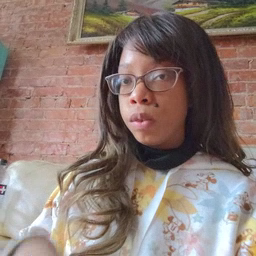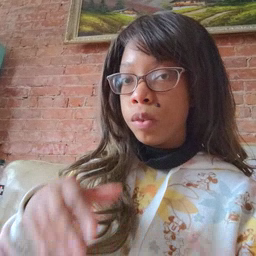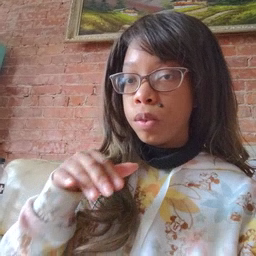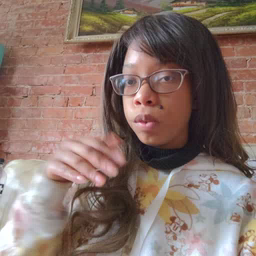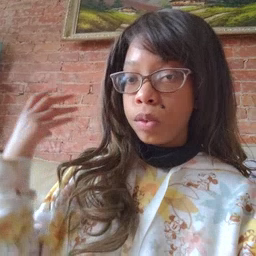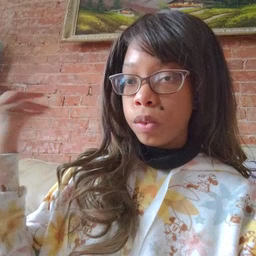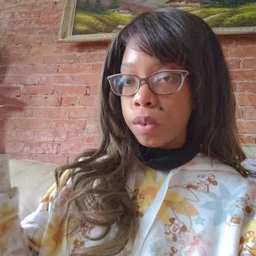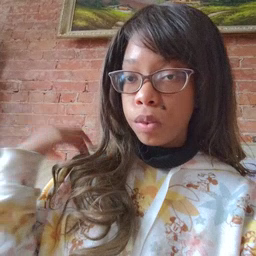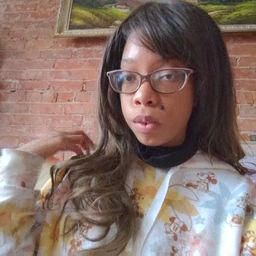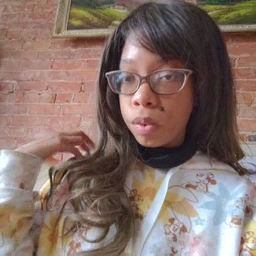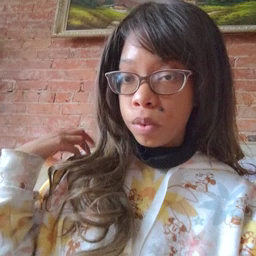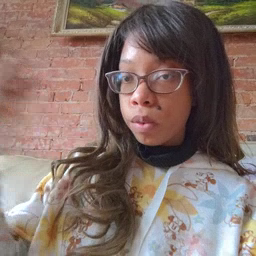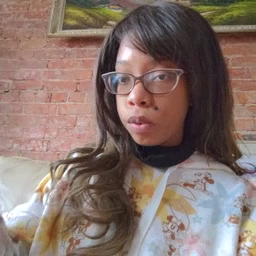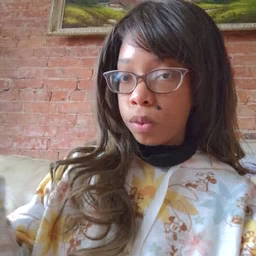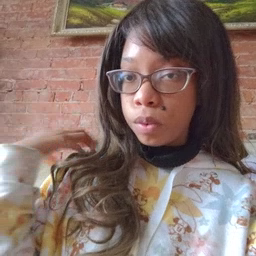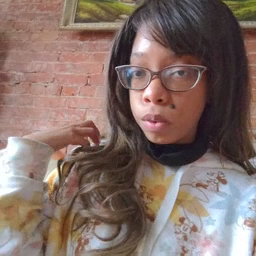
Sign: outside